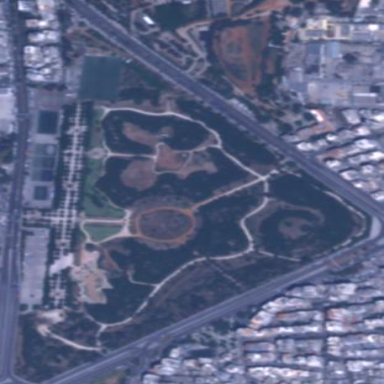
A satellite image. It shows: Lovely park for leisure and relaxation.